Question: I've worked with Visual Studio 2008(visual c) to create a php extension, so after writing the c code and compiling the whole project, A dll file has been generated in the debug folder.
I copied this dll file to the php /ext folder ( extensions folder) and I added this line in php.ini
> extension=php_talkphp.dll (php_talkphp.dll is the dll name)
then I restart apache server to initialise php extensions. but an error has occured : and this is the error message:

I know that this is due to the compiler version, but How can I use the Vc6 version in a VS2008?
thank you
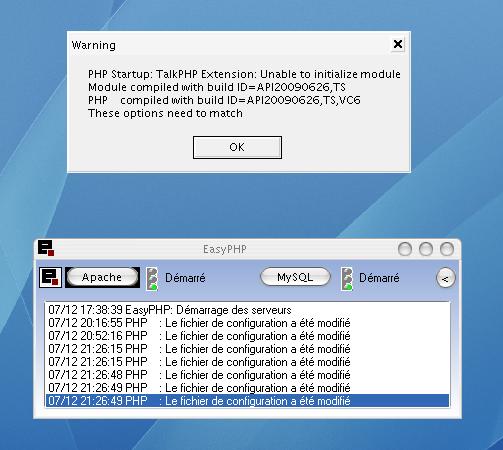
Answer: You need to use the extensions built with the same compiler as your PHP install.
In this case - you are using an installation of PHP built with Visual C++ 6, which is an incredibly old compiler. Your extension is built with Visual C++ 9.0, which is much newer.
You can not mix extensions and PHP installs built with different VC compilers.
Possible solutions:
-
-
1. You will either need to switch to using IIS or use a version of apache built with Visual C++ 9.0. Apache Lounge has them.
2. You will have to install the Visual C++ 9.0 Runtime if you don't already have it.